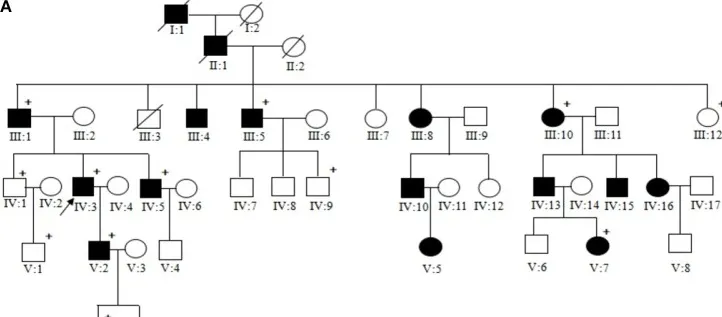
Pedigrees of EPPK families 1.
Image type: pathology (immunostaining)